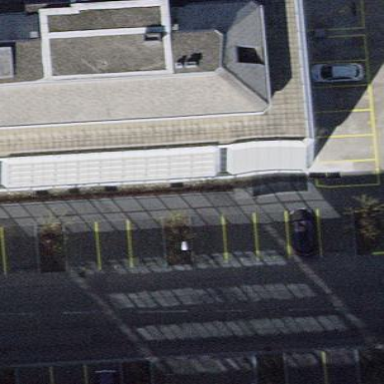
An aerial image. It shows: Commercial building.